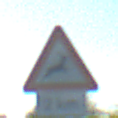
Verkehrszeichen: WildwechselLinks
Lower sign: Entfernungsangaben2
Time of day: MorningAfternoon
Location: Outdoor (Nature)
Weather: Clear
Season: NotSpecified
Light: Natural